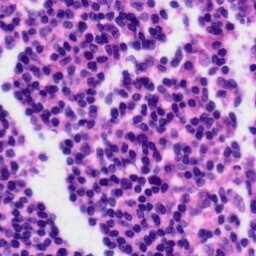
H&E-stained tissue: Tonsil